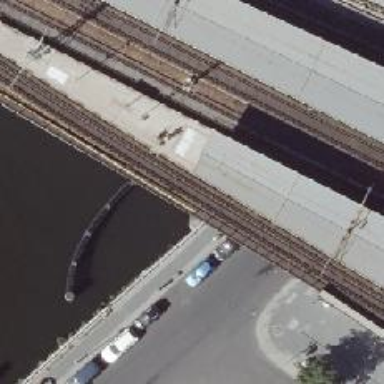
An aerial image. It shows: Railway bridge with electrified contact lines. The railway has ballastless track.